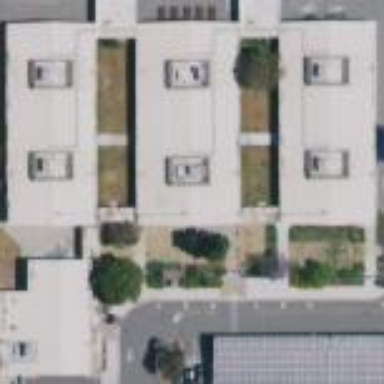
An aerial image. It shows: Educational building.